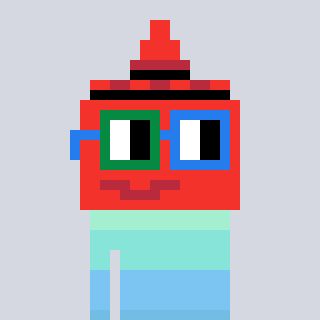
a pixel art character with square green and blue glasses, a ketchup-shaped head and a foggrey-colored body on a cool background